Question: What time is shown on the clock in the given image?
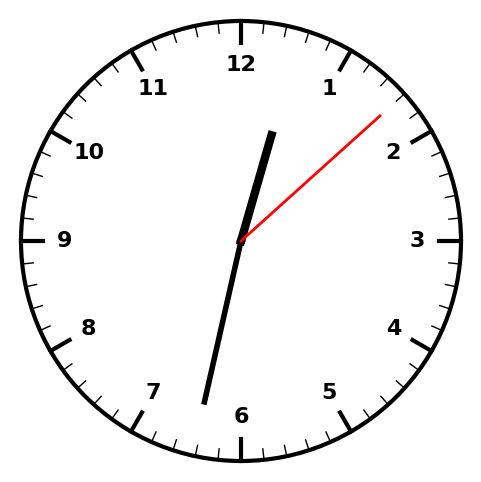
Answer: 12:32:08